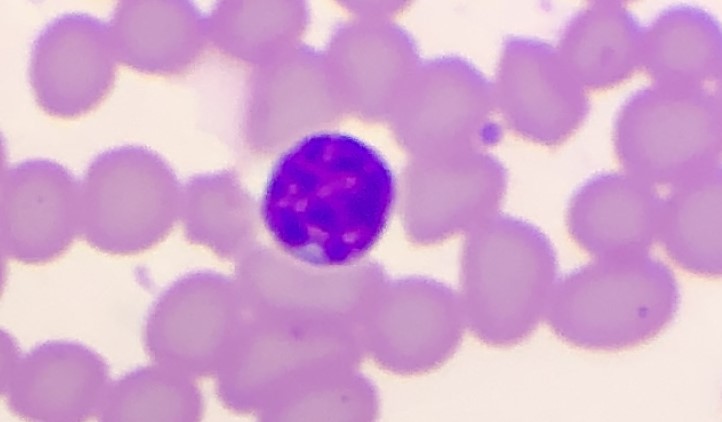
White blood cell type: Lymphocyte